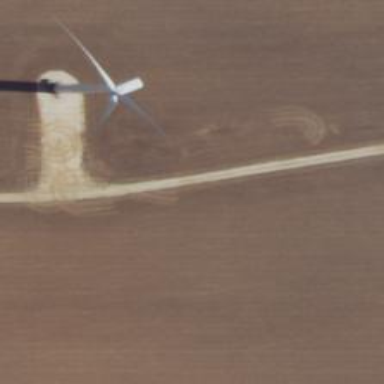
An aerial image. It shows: Road specifically designated for service vehicles within wind farm.